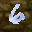
Label: 6